Interaction volume radius: 5 \u00c5
Interaction volume height: 25 \u00c5
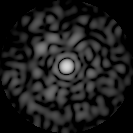
Disorder parameter: 0.7792